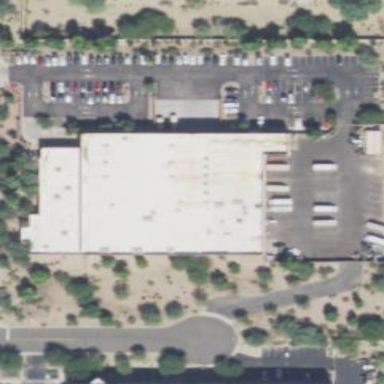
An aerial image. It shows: Building.